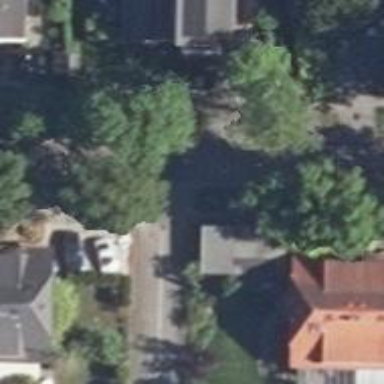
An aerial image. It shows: Residential road with asphalt surface. Both sides have sidewalks.